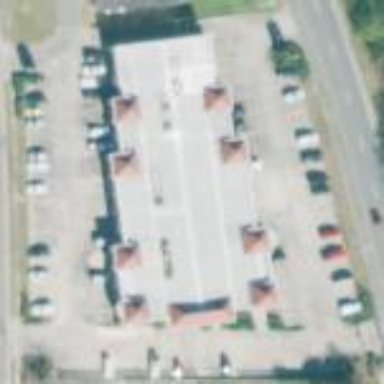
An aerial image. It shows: Retail area.